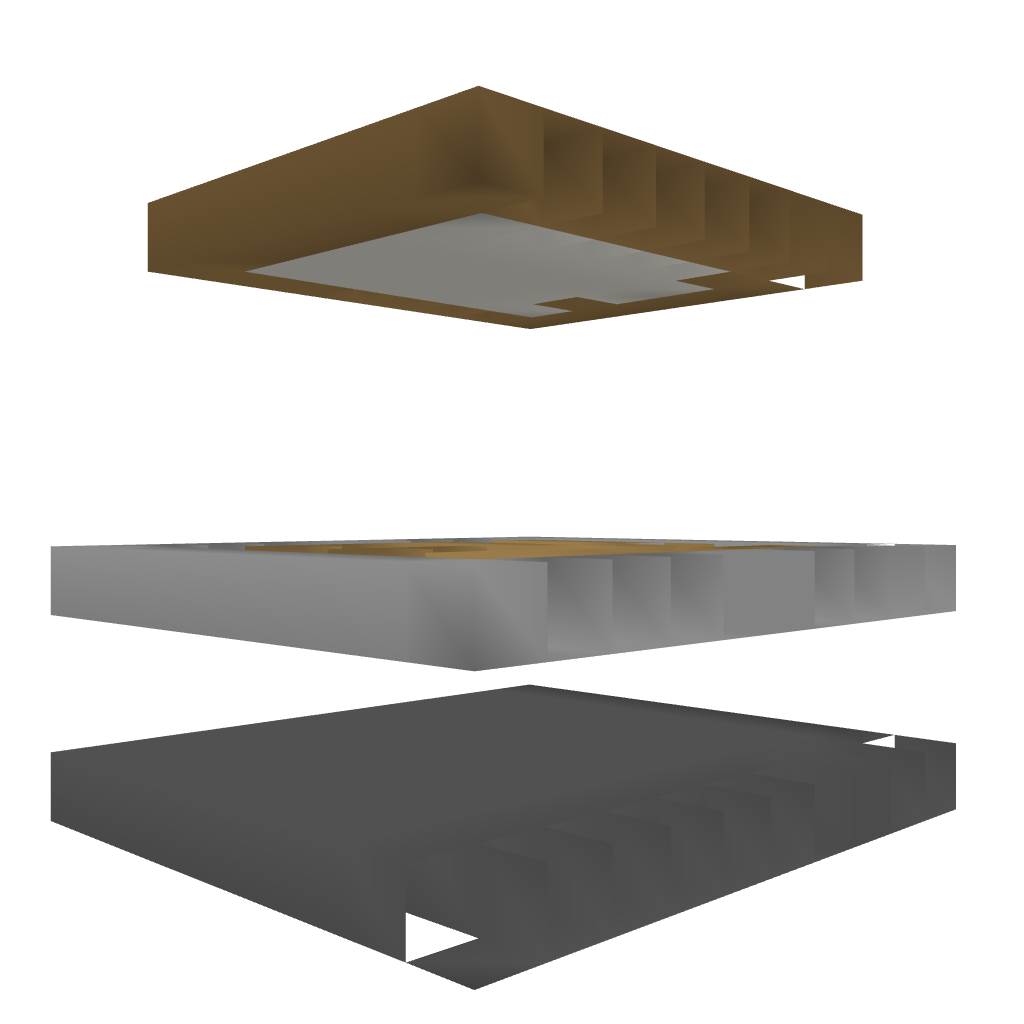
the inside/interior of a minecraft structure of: Open Cafe